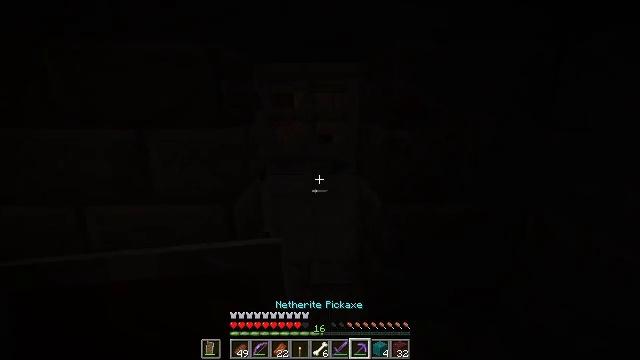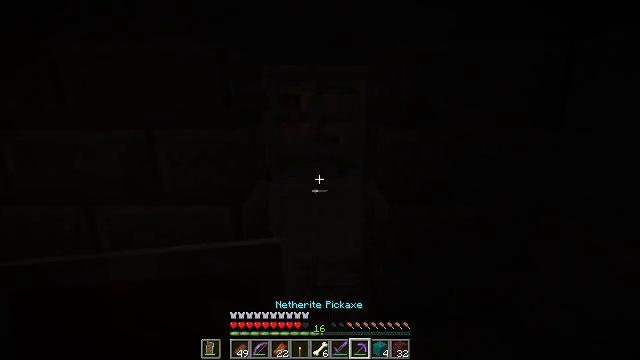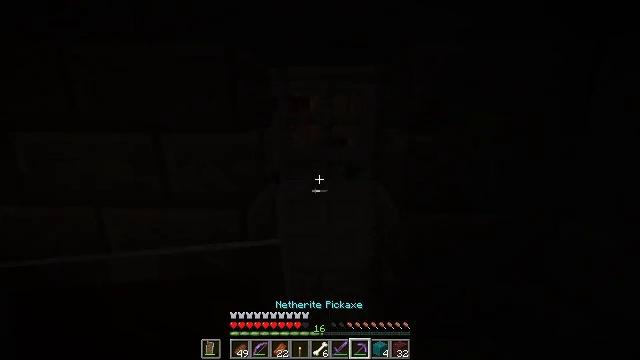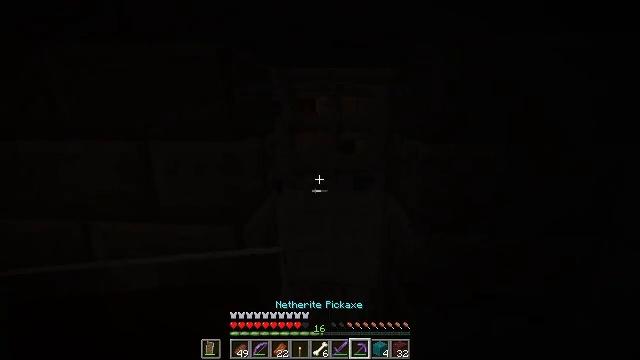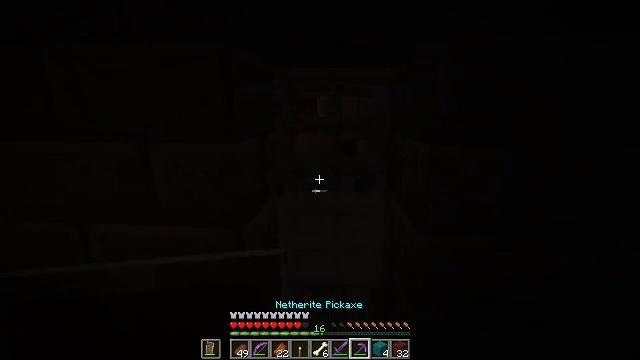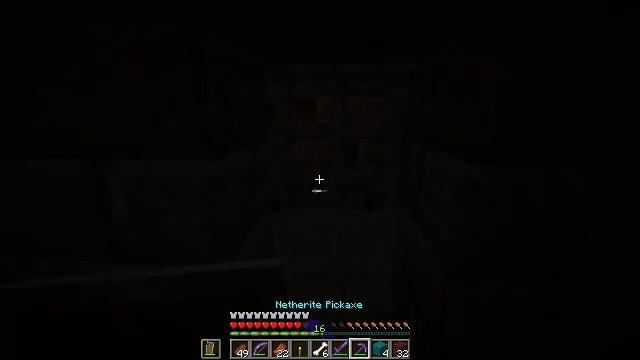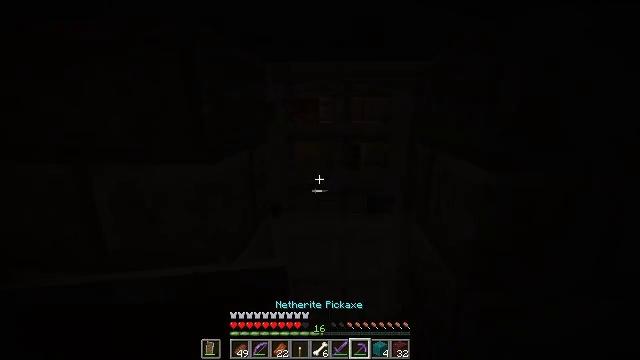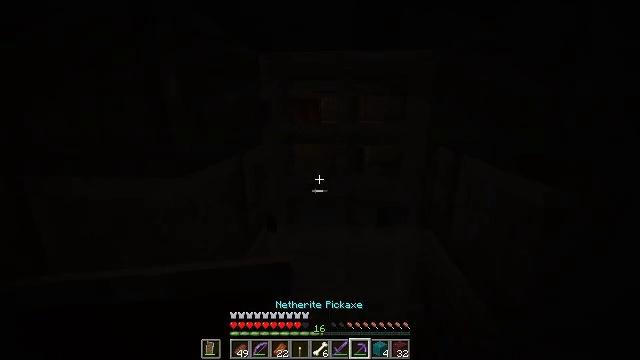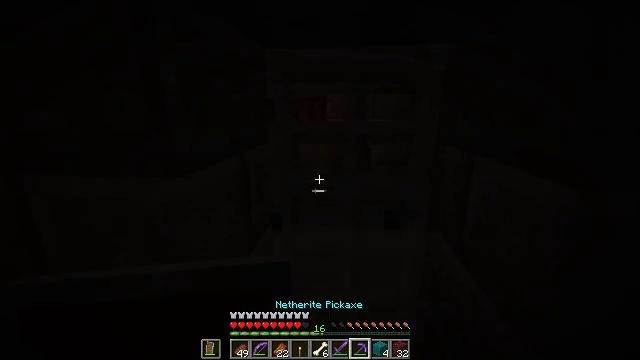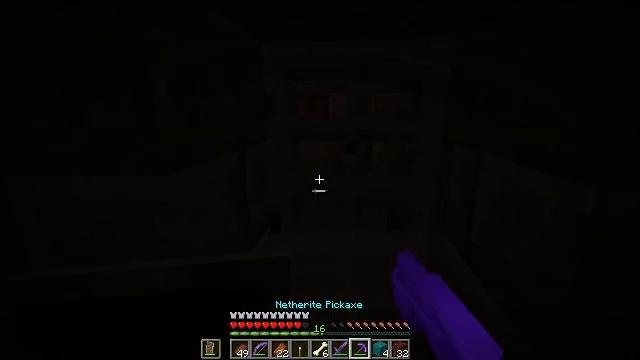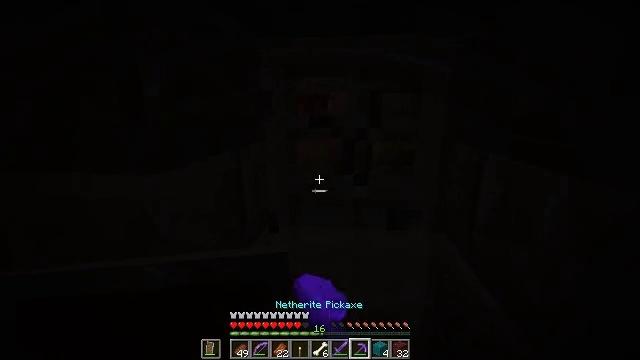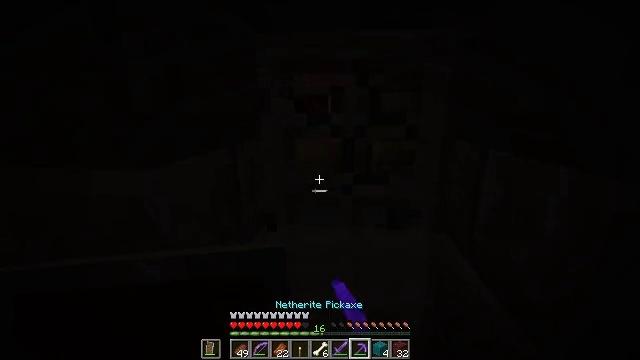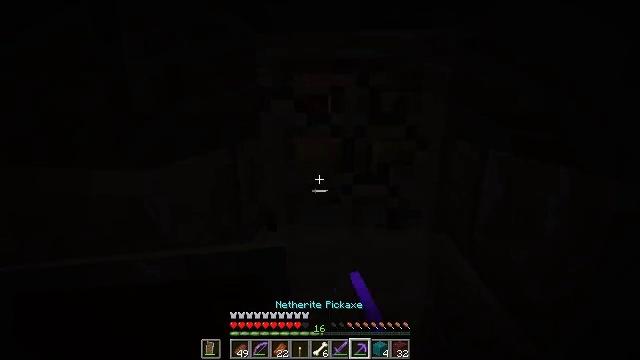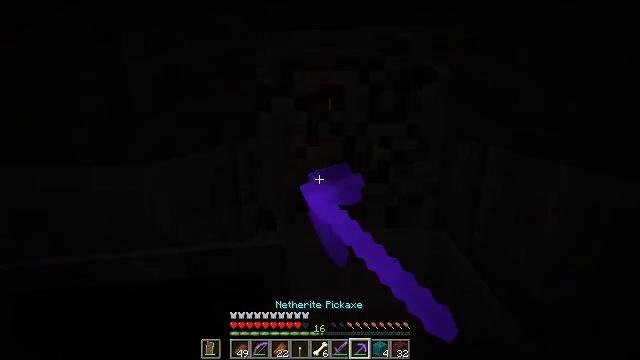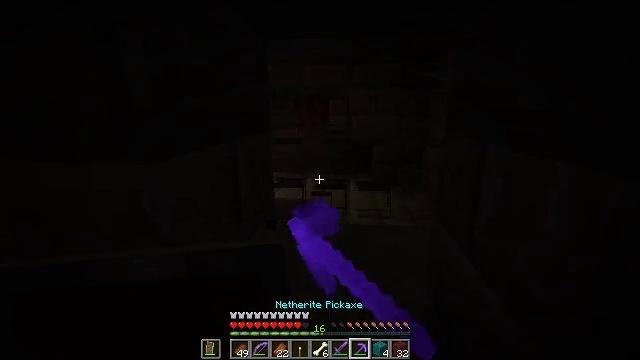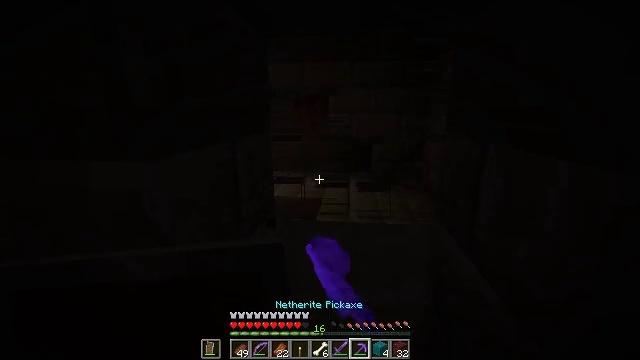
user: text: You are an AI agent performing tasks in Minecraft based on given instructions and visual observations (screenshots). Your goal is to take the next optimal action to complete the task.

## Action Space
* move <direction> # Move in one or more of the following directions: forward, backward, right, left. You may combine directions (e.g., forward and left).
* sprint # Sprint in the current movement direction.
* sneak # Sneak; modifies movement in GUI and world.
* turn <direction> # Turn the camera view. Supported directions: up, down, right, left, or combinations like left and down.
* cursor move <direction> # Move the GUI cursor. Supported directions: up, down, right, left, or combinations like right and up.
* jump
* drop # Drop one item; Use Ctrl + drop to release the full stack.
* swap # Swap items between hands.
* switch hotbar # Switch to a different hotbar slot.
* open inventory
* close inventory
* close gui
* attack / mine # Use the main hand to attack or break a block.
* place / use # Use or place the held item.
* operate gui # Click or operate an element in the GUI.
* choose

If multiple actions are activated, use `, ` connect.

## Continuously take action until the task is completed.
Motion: motion action
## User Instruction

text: Attack the iron door to collect it.
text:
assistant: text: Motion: turn left
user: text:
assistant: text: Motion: move forward, turn left
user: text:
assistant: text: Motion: move forward, turn left
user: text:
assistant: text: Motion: move forward, attack / mine
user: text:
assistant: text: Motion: move forward, attack / mine
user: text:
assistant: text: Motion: move forward, attack / mine
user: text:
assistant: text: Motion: attack / mine
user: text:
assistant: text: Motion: turn left, attack / mine
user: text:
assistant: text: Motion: attack / mine
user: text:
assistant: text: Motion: attack / mine
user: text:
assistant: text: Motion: attack / mine
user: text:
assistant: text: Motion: attack / mine
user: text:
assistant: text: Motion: attack / mine
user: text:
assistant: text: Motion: attack / mine
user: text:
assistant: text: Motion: attack / mine
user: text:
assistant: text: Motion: attack / mine
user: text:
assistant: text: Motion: attack / mine
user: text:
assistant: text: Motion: attack / mine
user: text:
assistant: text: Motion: attack / mine